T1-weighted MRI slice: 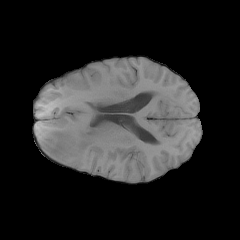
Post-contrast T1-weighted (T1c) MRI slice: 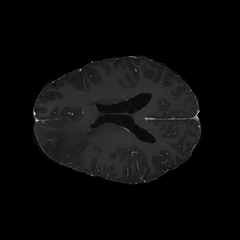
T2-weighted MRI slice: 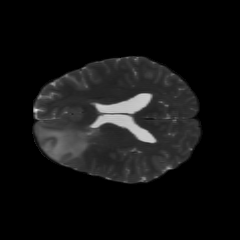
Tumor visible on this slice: yes